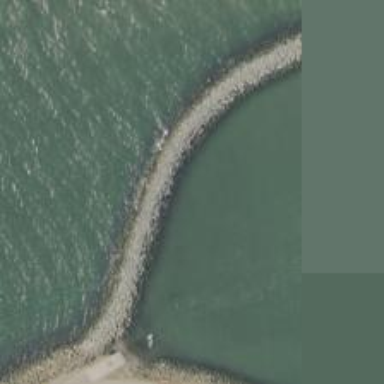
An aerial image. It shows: Breakwater structure.